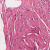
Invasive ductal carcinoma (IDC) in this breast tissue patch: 0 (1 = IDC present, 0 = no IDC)